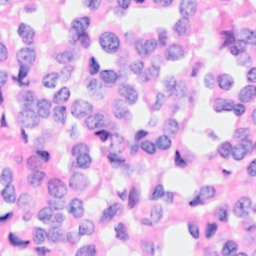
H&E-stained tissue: Breast